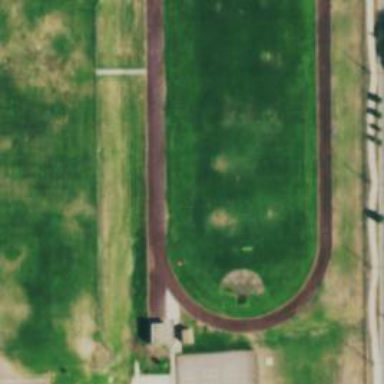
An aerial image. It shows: Pitch for American football.